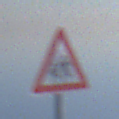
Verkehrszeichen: KinderRechts
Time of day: MorningAfternoon
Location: Outdoor (Nature)
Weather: PartlyCloudy
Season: NotSpecified
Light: Natural